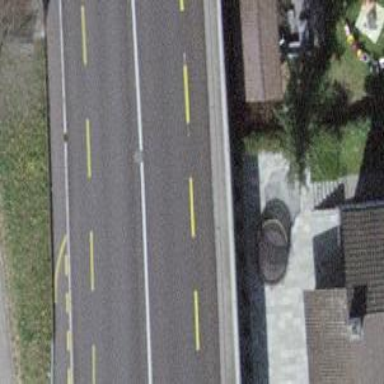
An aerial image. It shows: Primary highway with asphalt surface and lanes for cycling on both sides.